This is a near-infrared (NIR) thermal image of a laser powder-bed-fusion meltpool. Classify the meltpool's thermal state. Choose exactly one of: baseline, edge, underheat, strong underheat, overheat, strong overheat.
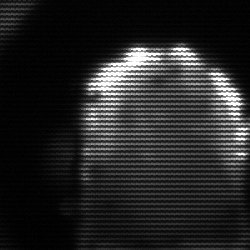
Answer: baseline